Question: I want to add a bar chart to my excel file using Pandas from Python, but I don't seem to be able to change the name of the Series.
This is my code:
'''
chart = workbook.add_chart({'type': 'bar'})
chart.add_series({'values': '=DoneRFQ!$B$2:$B$3', 'categories':'=DoneRFQ!$A$2:$A$3'})
chart.add_series({'values': '=DoneRFQ!$C$2:$C$3', 'categories':'=DoneRFQ!$A$2:$A$3'})
donesheet.insert_chart('B5', chart)
'''
How can I change the name of the blue and red series '('Series1' and 'Series2')'?

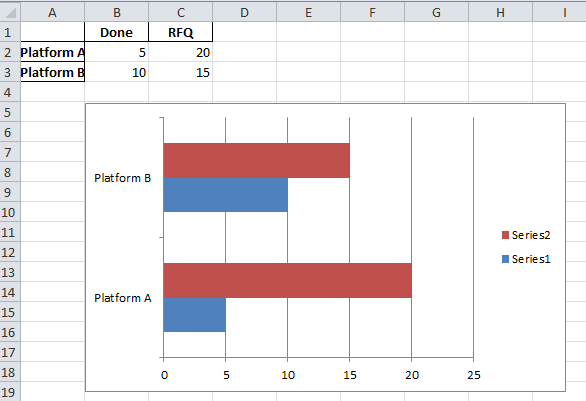
Answer: Just add 'name' attribute:
'''
chart.add_series({
'name': 'first name',
'categories': '=DoneRFQ!$A$2:$A$3',
'values': '=DoneRFQ!$B$2:$B$3'})
chart.add_series({
'name': 'second name',
'categories': '=DoneRFQ!$A$2:$A$3',
'values': '=DoneRFQ!$C$2:$C$3'})
'''